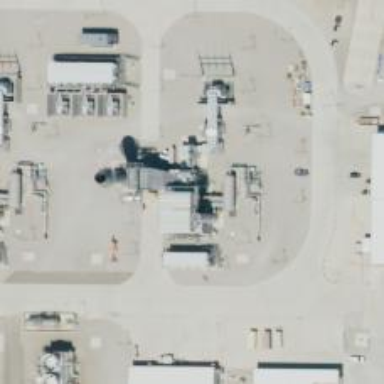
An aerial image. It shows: Gas turbine generator.